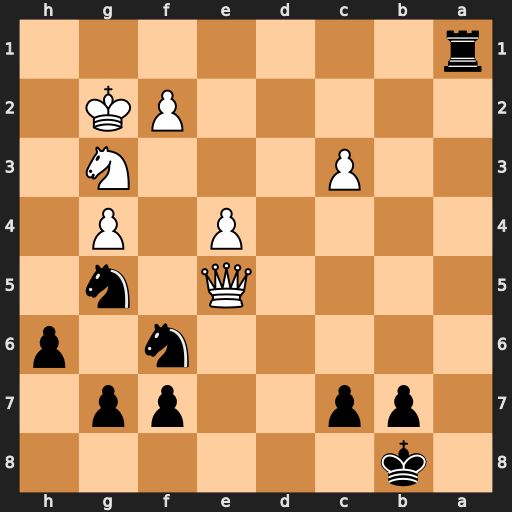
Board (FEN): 1k6/1pp2pp1/5n1p/4Q1n1/4P1P1/2P3N1/5PK1/r7
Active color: b
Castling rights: -
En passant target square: -
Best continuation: Rg1+ Kxg1 Nf3+ Kg2 Nxe5